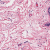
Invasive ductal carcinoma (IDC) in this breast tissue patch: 0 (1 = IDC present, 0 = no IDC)